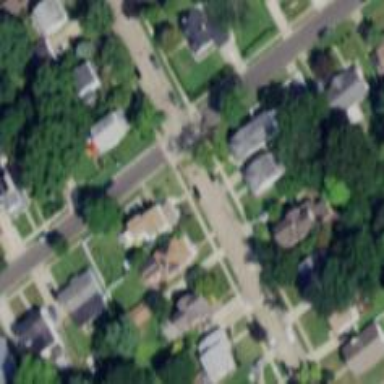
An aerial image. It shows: Residential road.